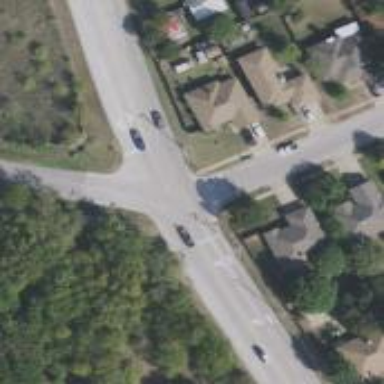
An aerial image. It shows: Road with stop sign.